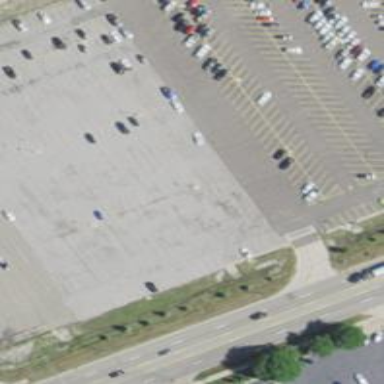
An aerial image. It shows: Parking area with surface.